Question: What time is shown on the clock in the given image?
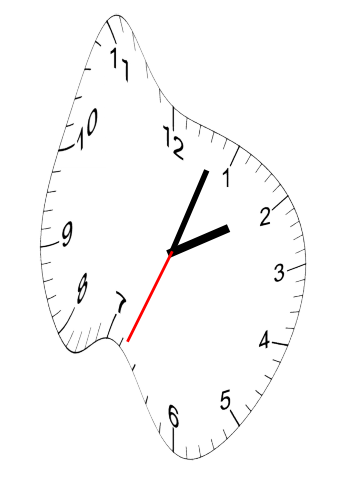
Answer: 02:03:34